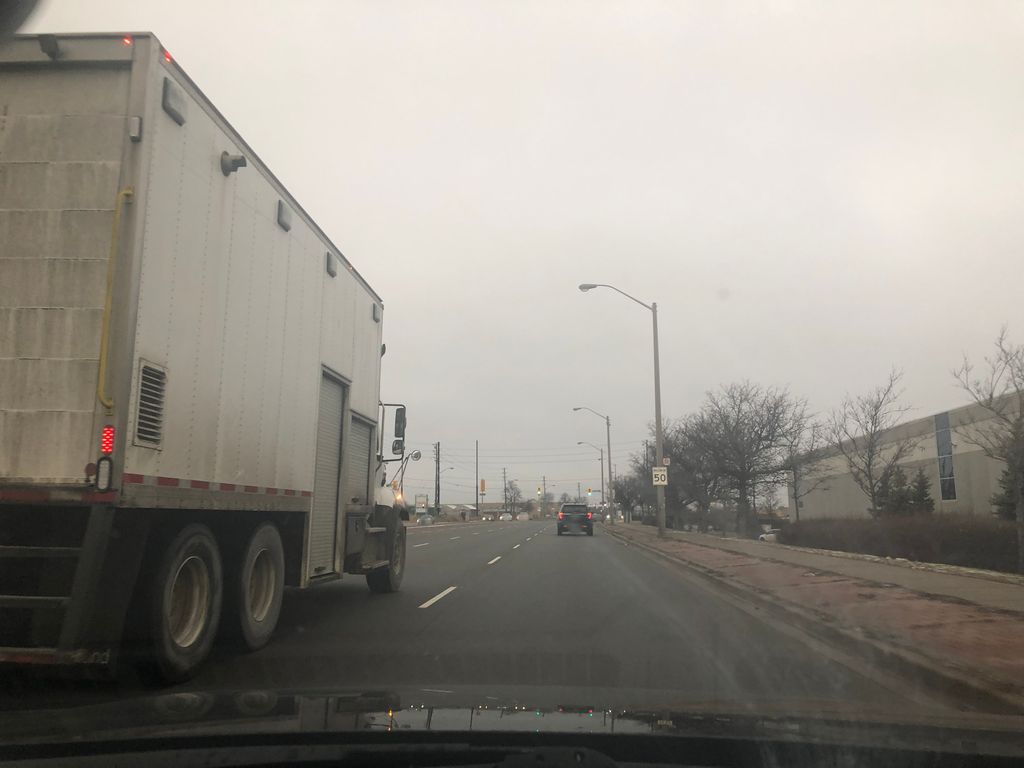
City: toronto